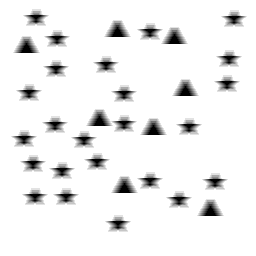
Squares: 0
Triangles: 8
Stars: 24
Total shapes: 32